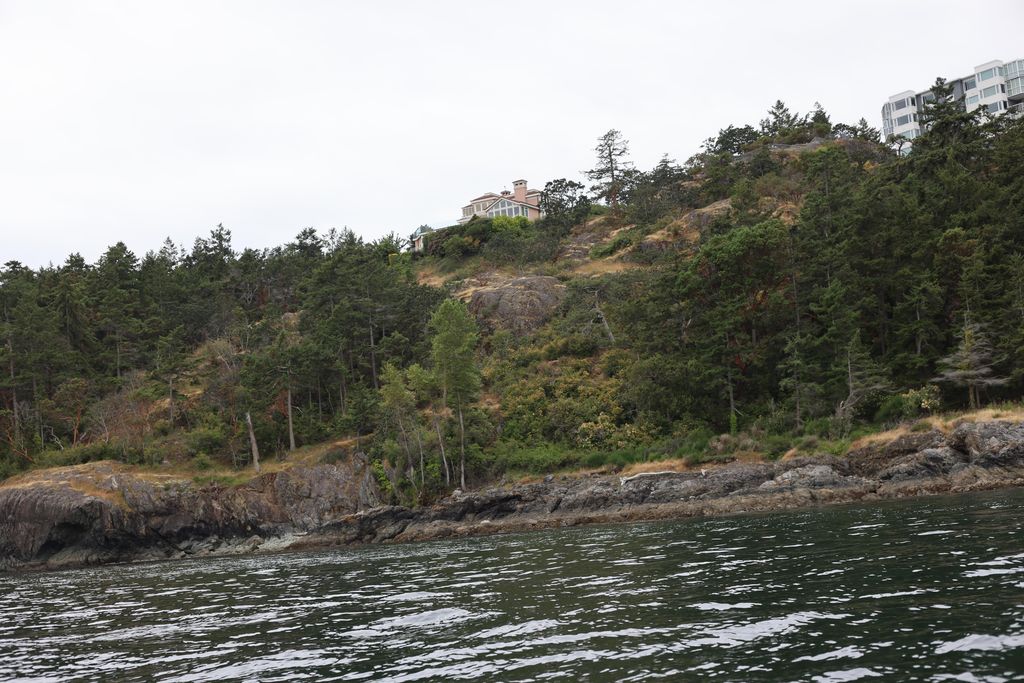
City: victoria